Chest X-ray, PA view. Patient: 48 years old, sex F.
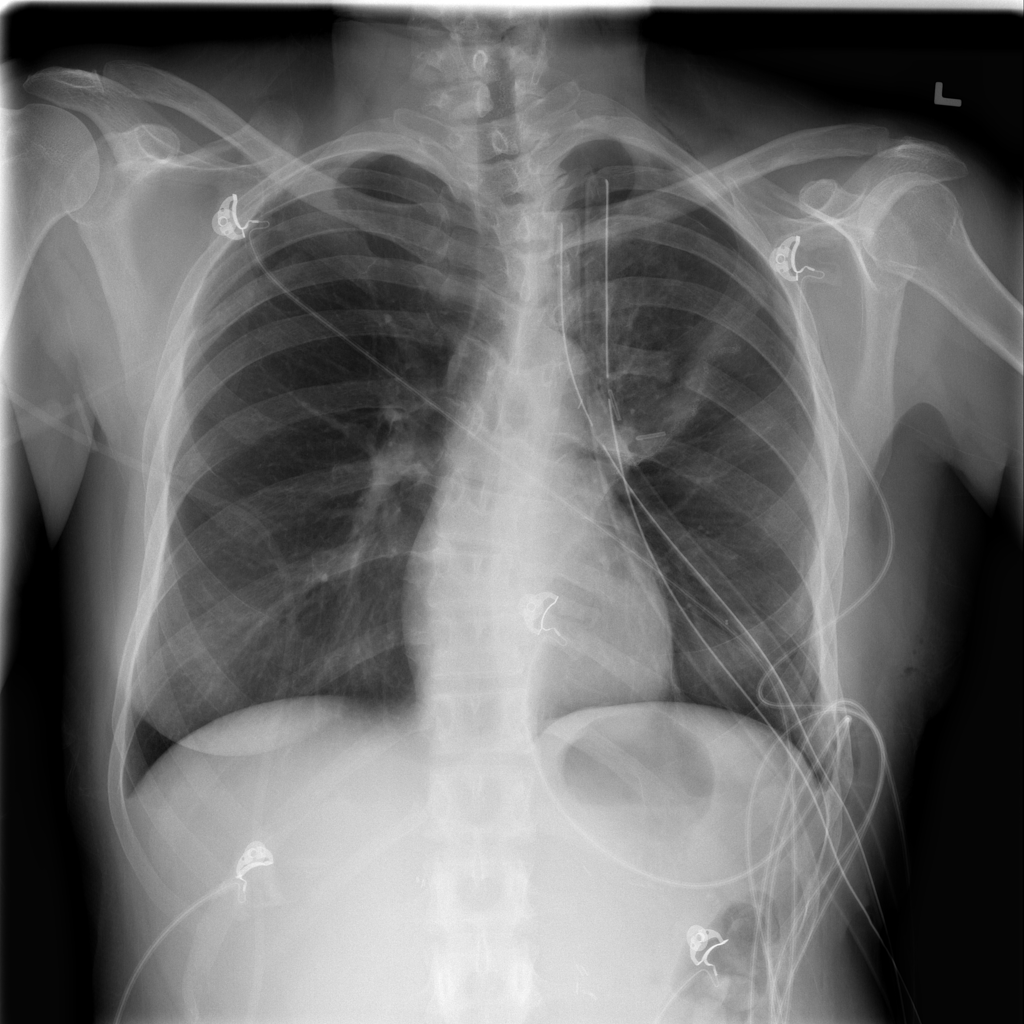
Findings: Pneumothorax